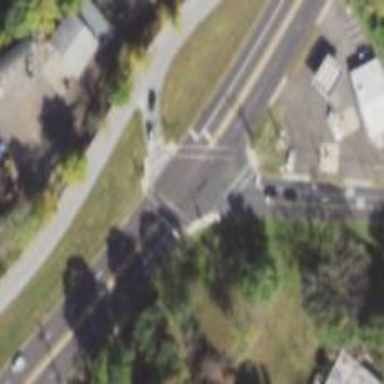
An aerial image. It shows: Marked crossing on footway.